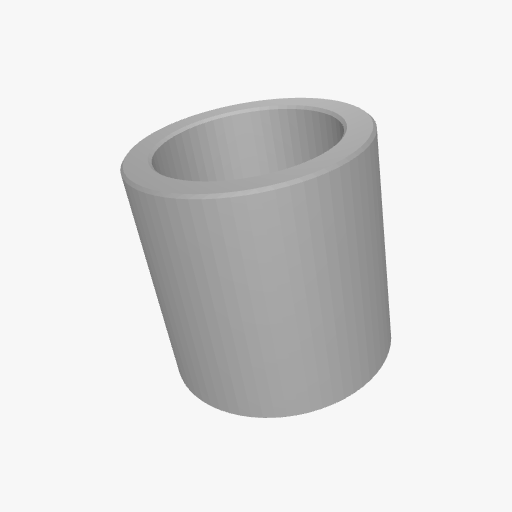
Part: Spacer6ID8OD8